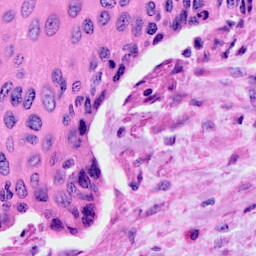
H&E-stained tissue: Cervix